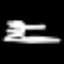
Label: fork